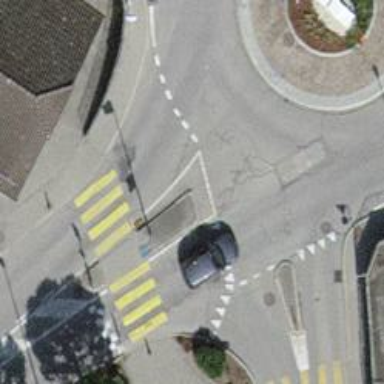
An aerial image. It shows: Zebra crossing on the road.